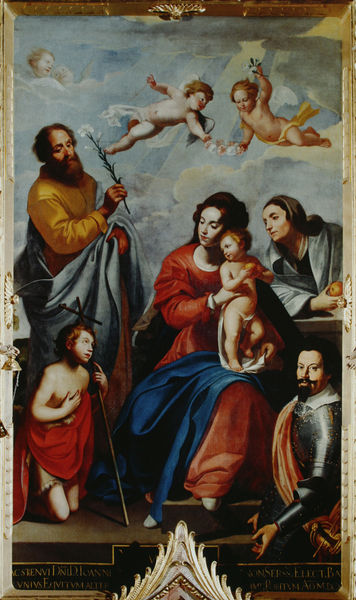
Titel: Die Hl. Familie des Stifters Johann von Werth
Künstler: Ulrich Loth
Standort: Lindkirchen
Institution: Kath. Pfarrkirche Mariä Lichtmess
Schlagwörter: blau, flügel, gemälde, himmel, mann, nackt, weiß, wolken, frauen, gelb, blume, blumen, frau, kleid, licht, männer, orange, obst, rot, tuch, wolke, malerei, johannes, rahmen, bild, goldrahmen, ast, kirche, sonne, gewand, mantel, familie, kind, krone, renaissance, fliegen, kinder, stock, engel, putte, putto, apfel, spanien, stab, baby, tafel, olive, inschrift, palme, stabs, schoß, eva, sonnenstrahl, knabe, spanisch, kreuz, religion, strahlen, zweig, text, knien, soldat, strahl, kranz, lilie, ritter, rüstung, altar, kleinkind, sandfarben, heiligenschein, nimbus, christus, jesus, knieen, segen, sonnenstrahlen, blumenkranz, heiliger, elisabeth, königin, heilige, fresko, heilig, putten, maria, madonna, magdalena, christen, putti, el greco, petrus, altarbild, anna, josef, joseph, geist, unschuld, heilige familie, jesuskind, stifter, apfelsine, heiliger geist, ölzweig, potto, olivenzweig, jungfräulichkeit, scheinsonnenschein, rkind, jesis, stifter+rüstung, curry